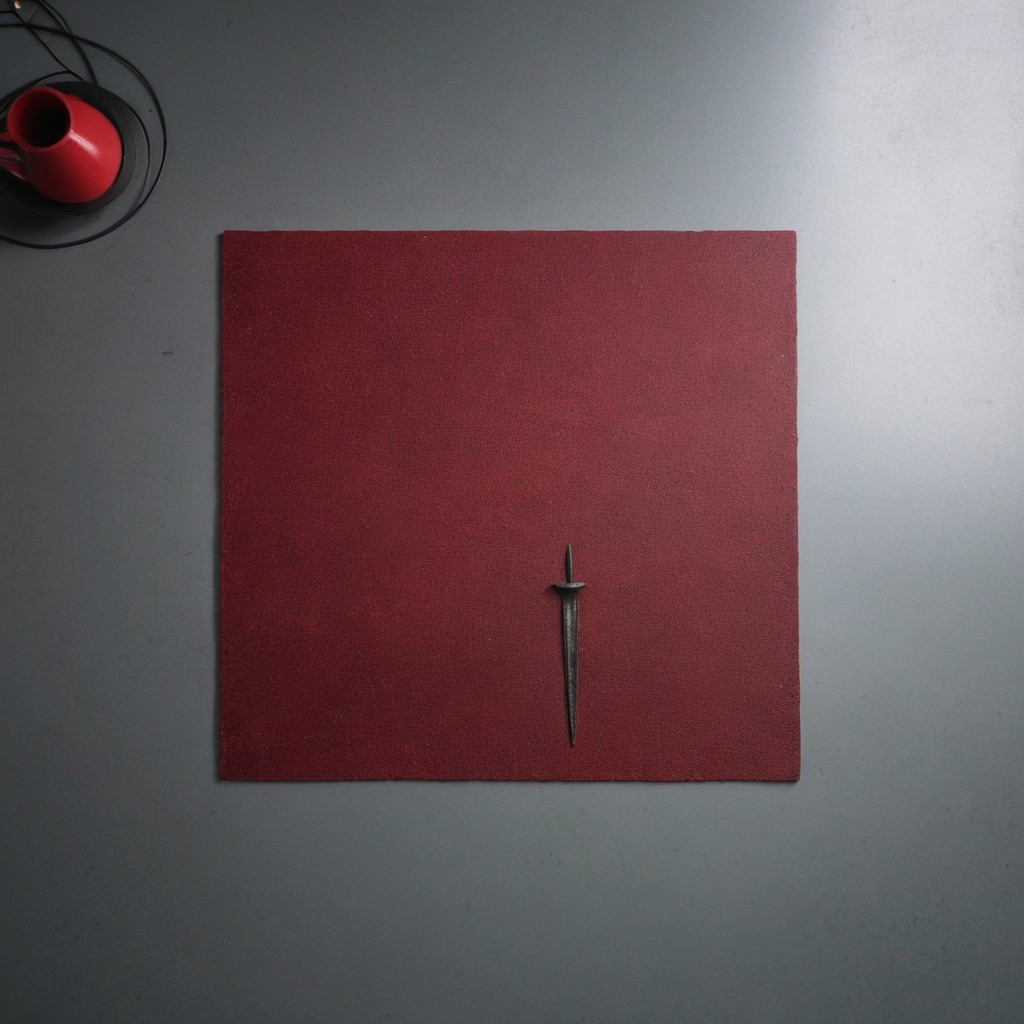
A nail is lying on the tabletop.